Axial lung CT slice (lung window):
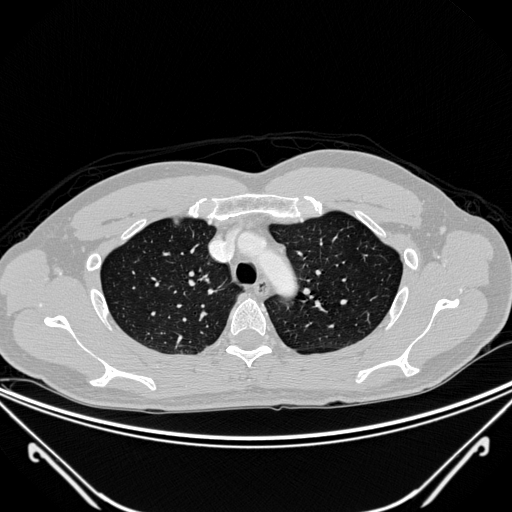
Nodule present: no